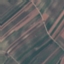
Land use / land cover: PermanentCrop